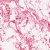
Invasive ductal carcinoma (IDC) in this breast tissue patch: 0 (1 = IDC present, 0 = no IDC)